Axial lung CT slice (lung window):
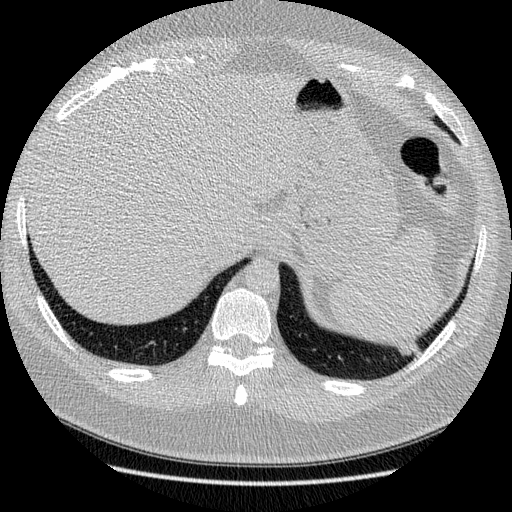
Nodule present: yes
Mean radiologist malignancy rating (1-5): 3.25